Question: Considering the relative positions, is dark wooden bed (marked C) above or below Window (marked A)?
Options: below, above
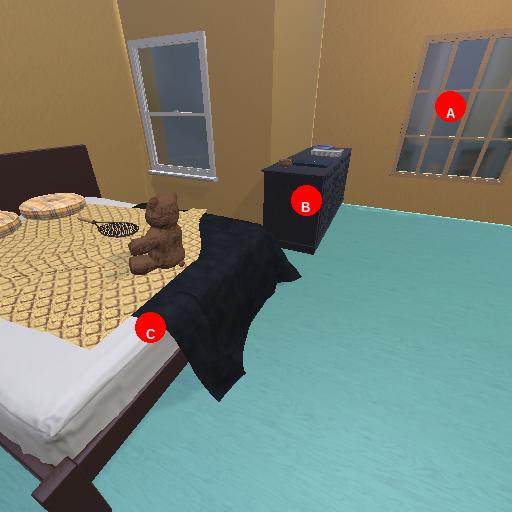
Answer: below